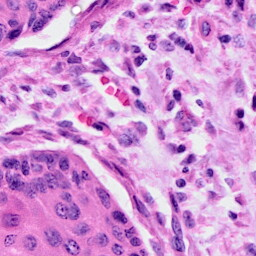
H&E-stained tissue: Cervix